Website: walmart
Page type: account-selection
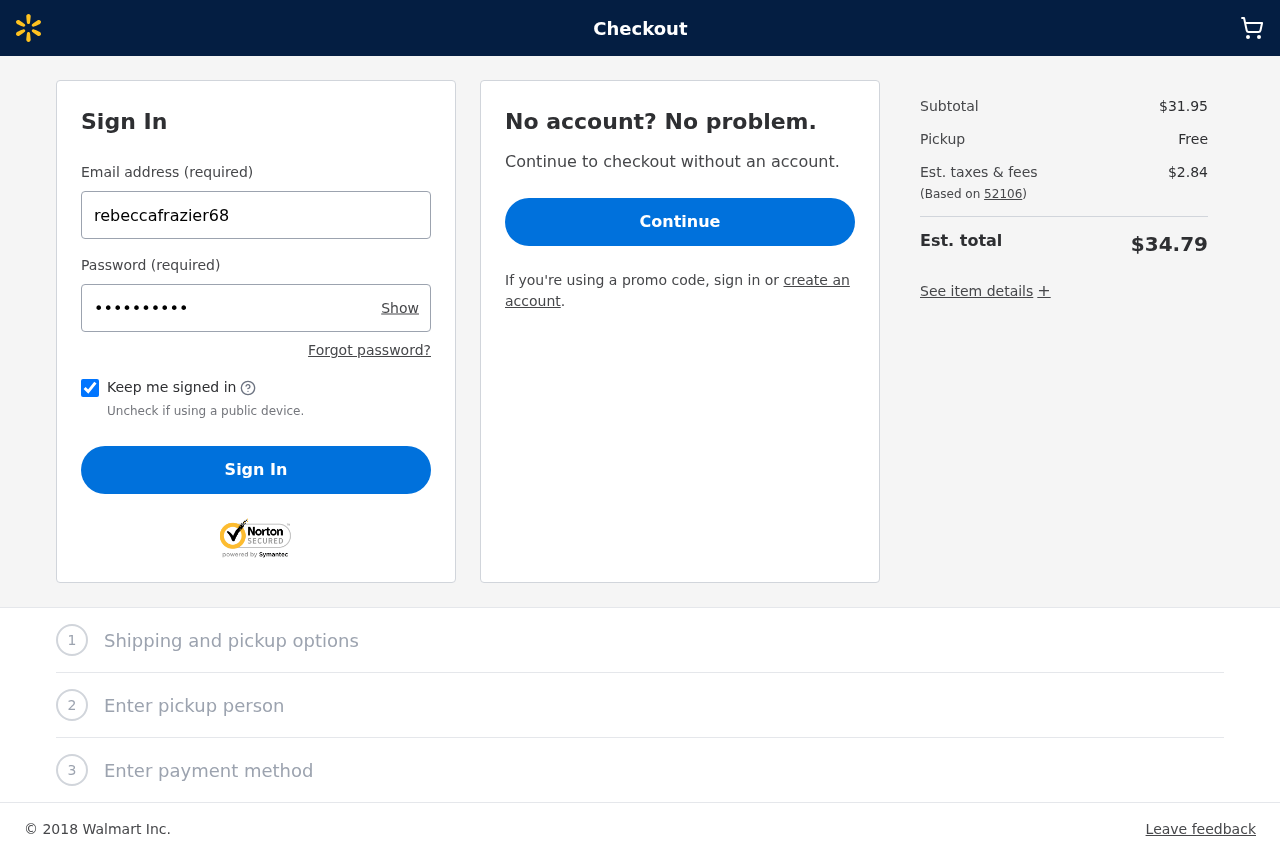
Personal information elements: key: PII_LOGIN_USERNAME
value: rebeccafrazier68
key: PII_POSTCODE
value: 52106
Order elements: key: ORDER_SUBTOTAL
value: $31.95
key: ORDER_TAX
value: $2.84
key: ORDER_TOTAL
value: $34.79